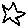
Label: star